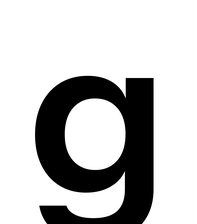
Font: InstrumentSans_SemiBold